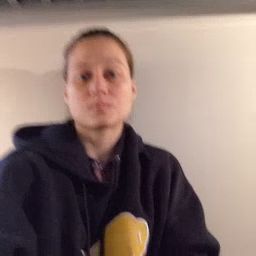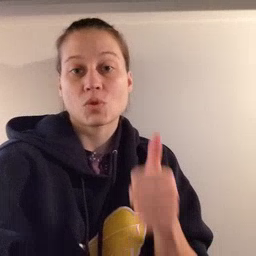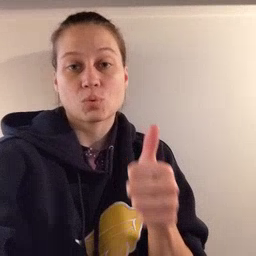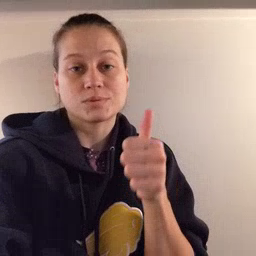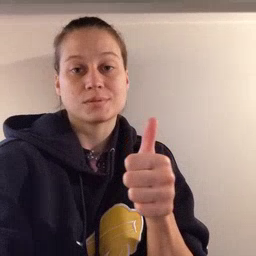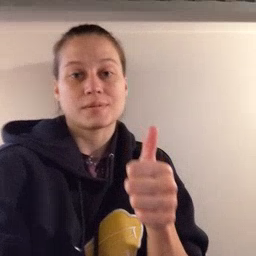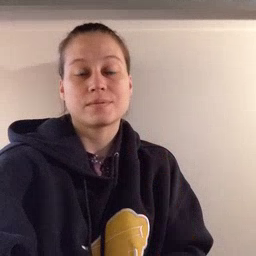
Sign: yourself